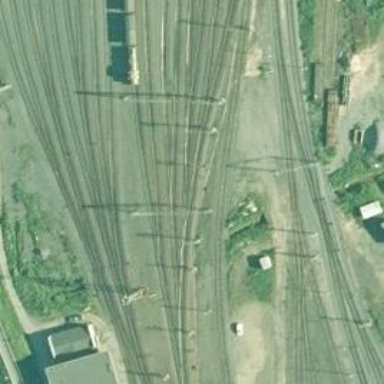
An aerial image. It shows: Railway signal.